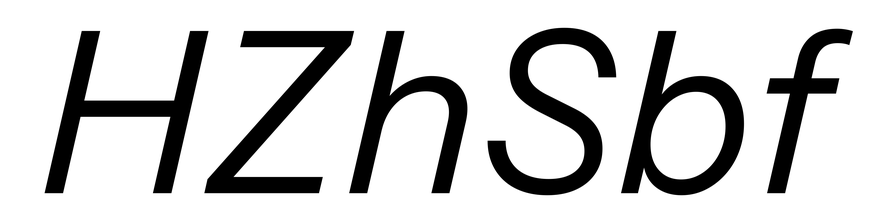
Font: InstrumentSans-Italic_Italic